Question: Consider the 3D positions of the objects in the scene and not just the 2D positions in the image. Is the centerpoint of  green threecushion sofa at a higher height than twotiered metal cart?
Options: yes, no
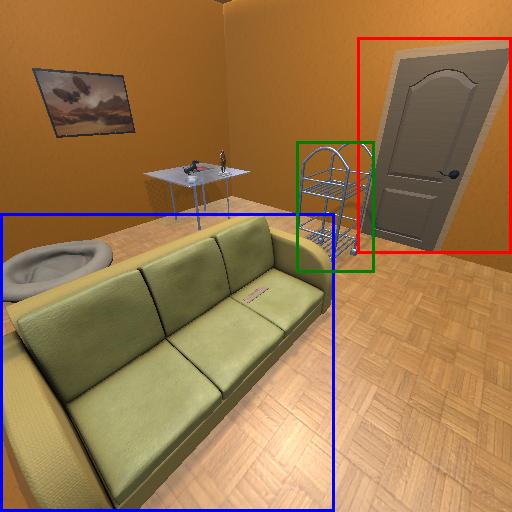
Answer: yes